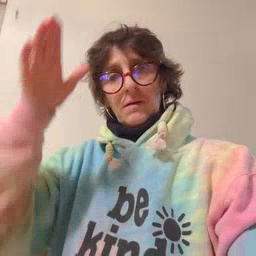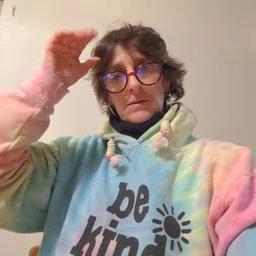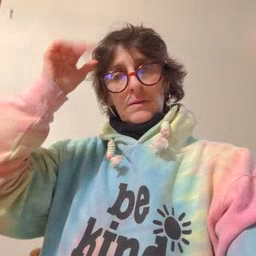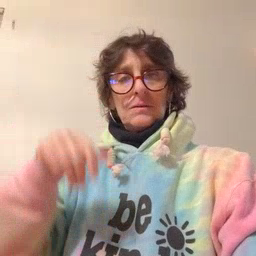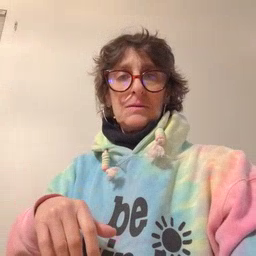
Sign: donkey